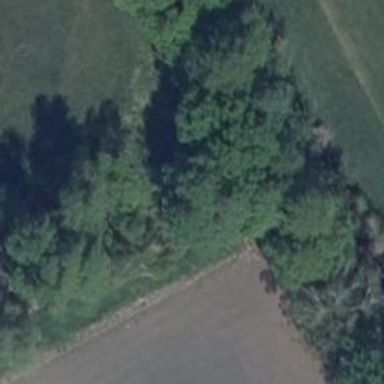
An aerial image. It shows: Row of deciduous broadleaved trees.